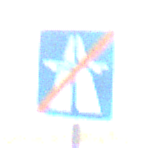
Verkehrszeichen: EndeAutbahn
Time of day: Midday
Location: Outdoor (Nature)
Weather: PartlyCloudy
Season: NotSpecified
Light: Natural